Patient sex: M
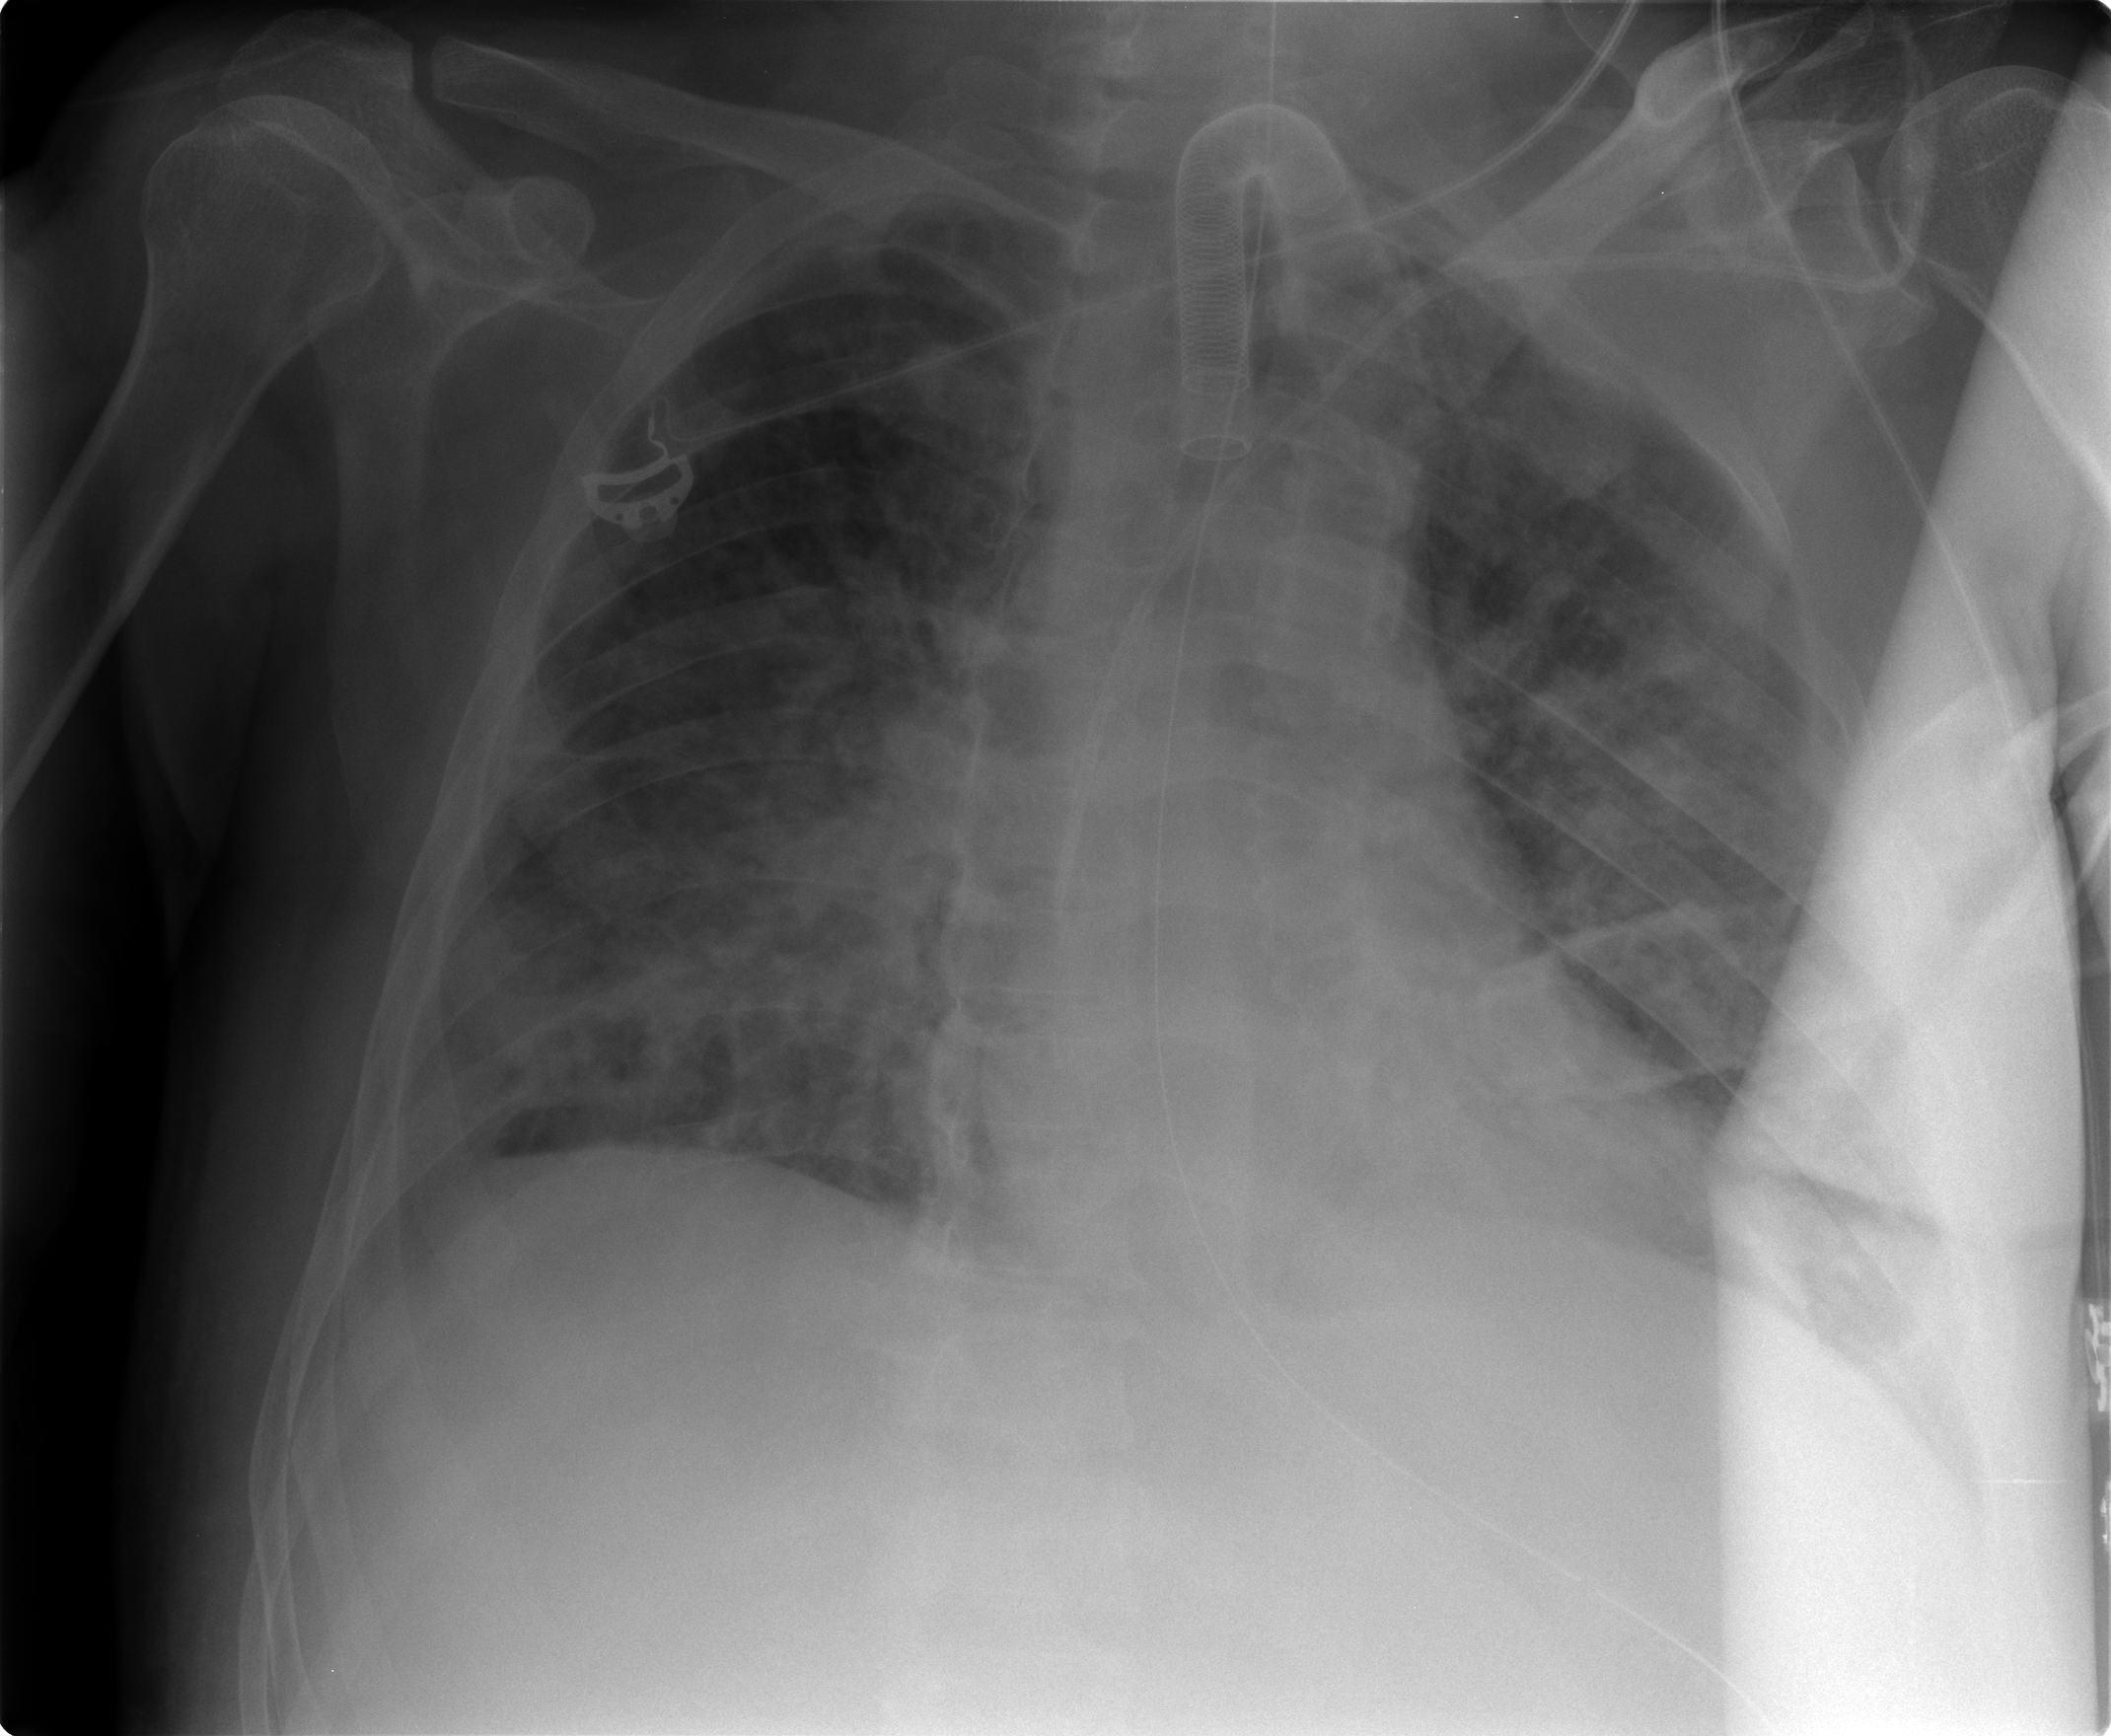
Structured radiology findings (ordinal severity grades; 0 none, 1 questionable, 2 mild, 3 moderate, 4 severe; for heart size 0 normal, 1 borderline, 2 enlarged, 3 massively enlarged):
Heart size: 0
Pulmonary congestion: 3
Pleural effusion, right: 0
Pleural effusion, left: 0
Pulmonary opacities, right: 3
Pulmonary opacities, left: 3
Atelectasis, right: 3
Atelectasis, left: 3